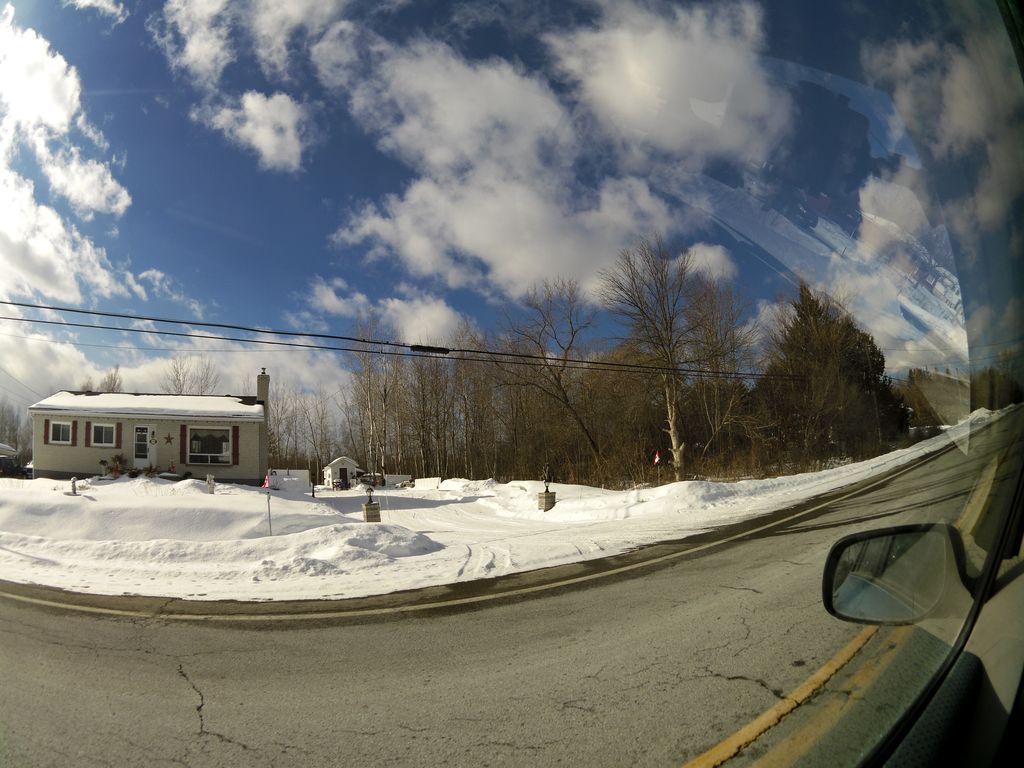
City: ottawa-gatineau